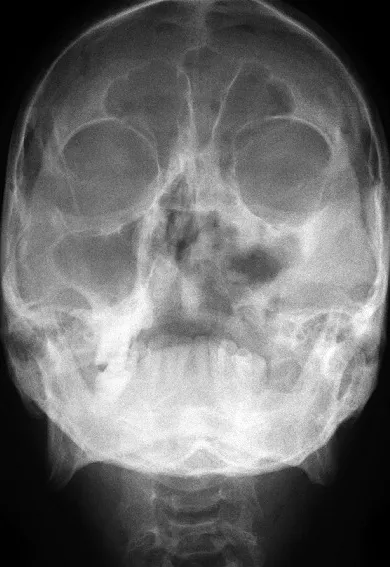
Para nasal sinus view showing irregular diffuse radiolucency involving left maxillary sinus suggestive of osteomyelitis.
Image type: radiology (x_ray)